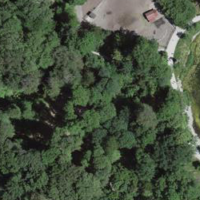
EUNIS habitat code: 53
Species observed at this site:
Ischnura elegans
Plantago major
Fulica atra
Enallagma cyathigerum
Castanea sativa
Prunella vulgaris
Urtica dioica